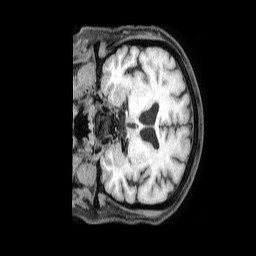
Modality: T1w
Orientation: coronal
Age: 55
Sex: male
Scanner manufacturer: philips
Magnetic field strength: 1.5 T
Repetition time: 0.6 s
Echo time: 0.02805 s